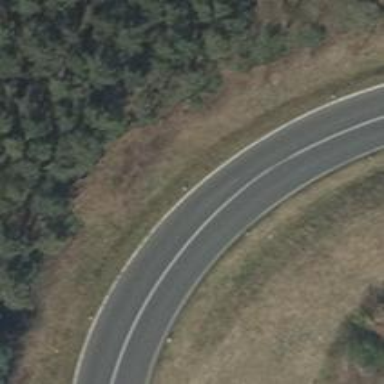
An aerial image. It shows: Trunk link highway with asphalt surface.